Interaction volume radius: 5 \u00c5
Interaction volume height: 30 \u00c5
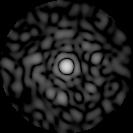
Disorder parameter: 0.8549